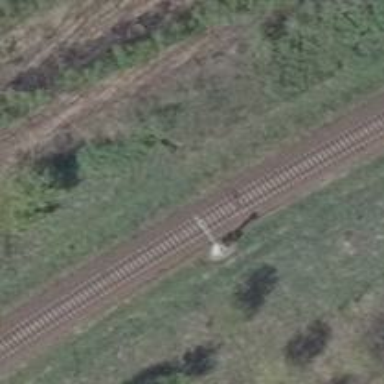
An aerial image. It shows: Railway milestone with catenary mast.